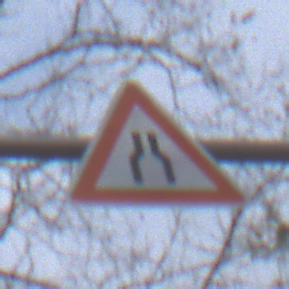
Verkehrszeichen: VerengteFahrbahn
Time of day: MorningAfternoon
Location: Outdoor (Nature)
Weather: Overcast
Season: NotSpecified
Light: Natural